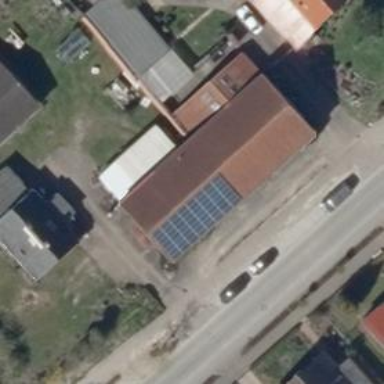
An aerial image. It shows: Solar photovoltaic panel generating electricity through small installation.